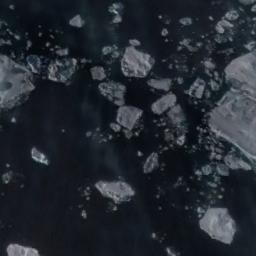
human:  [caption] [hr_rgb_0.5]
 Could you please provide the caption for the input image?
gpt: A lot of sea ice of different sizes floats in the deep blue sea .

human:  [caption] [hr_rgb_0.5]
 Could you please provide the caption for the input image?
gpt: There are sea ice of different shapes and sizes .

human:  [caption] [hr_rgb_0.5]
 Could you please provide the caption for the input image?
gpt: Countless ice cubes of various sizes are connected into a loose, Large piece floating on the blue sea .

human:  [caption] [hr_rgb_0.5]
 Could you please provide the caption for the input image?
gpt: There is a big ice and many small ice on the deep blue sea .

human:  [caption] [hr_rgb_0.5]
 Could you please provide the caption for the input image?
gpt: There are many pieces of sea ice .